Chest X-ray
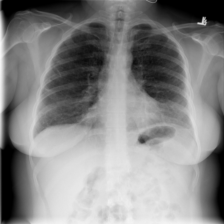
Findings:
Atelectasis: negative
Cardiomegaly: negative
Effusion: negative
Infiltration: negative
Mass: negative
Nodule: negative
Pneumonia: negative
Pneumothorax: negative
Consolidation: negative
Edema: negative
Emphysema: negative
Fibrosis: negative
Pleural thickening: negative
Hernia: negative